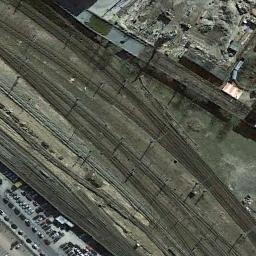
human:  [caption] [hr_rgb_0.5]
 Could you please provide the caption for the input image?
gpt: There are more than ten parallel railway lines in the picture .

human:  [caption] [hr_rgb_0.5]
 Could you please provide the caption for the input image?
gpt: Several buildings of different shapes are beside the railway .

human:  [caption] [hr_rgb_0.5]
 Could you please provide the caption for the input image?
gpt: These railways have no trains on the railways have a wasteland on one side of the railways .

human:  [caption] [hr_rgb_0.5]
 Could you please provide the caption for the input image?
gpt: The railway is on the bare land next to some houses .

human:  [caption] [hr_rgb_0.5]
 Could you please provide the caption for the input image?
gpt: There are some buildings beside the railway .